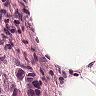
Metastatic tissue present: yes